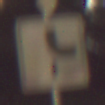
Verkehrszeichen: VerlaufVorfahrtsstrasse10
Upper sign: VorfahrtGewaehren
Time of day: Night
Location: Outdoor (Suburban)
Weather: Clear
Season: NotSpecified
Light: Artificial